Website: apple
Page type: customer-info-address
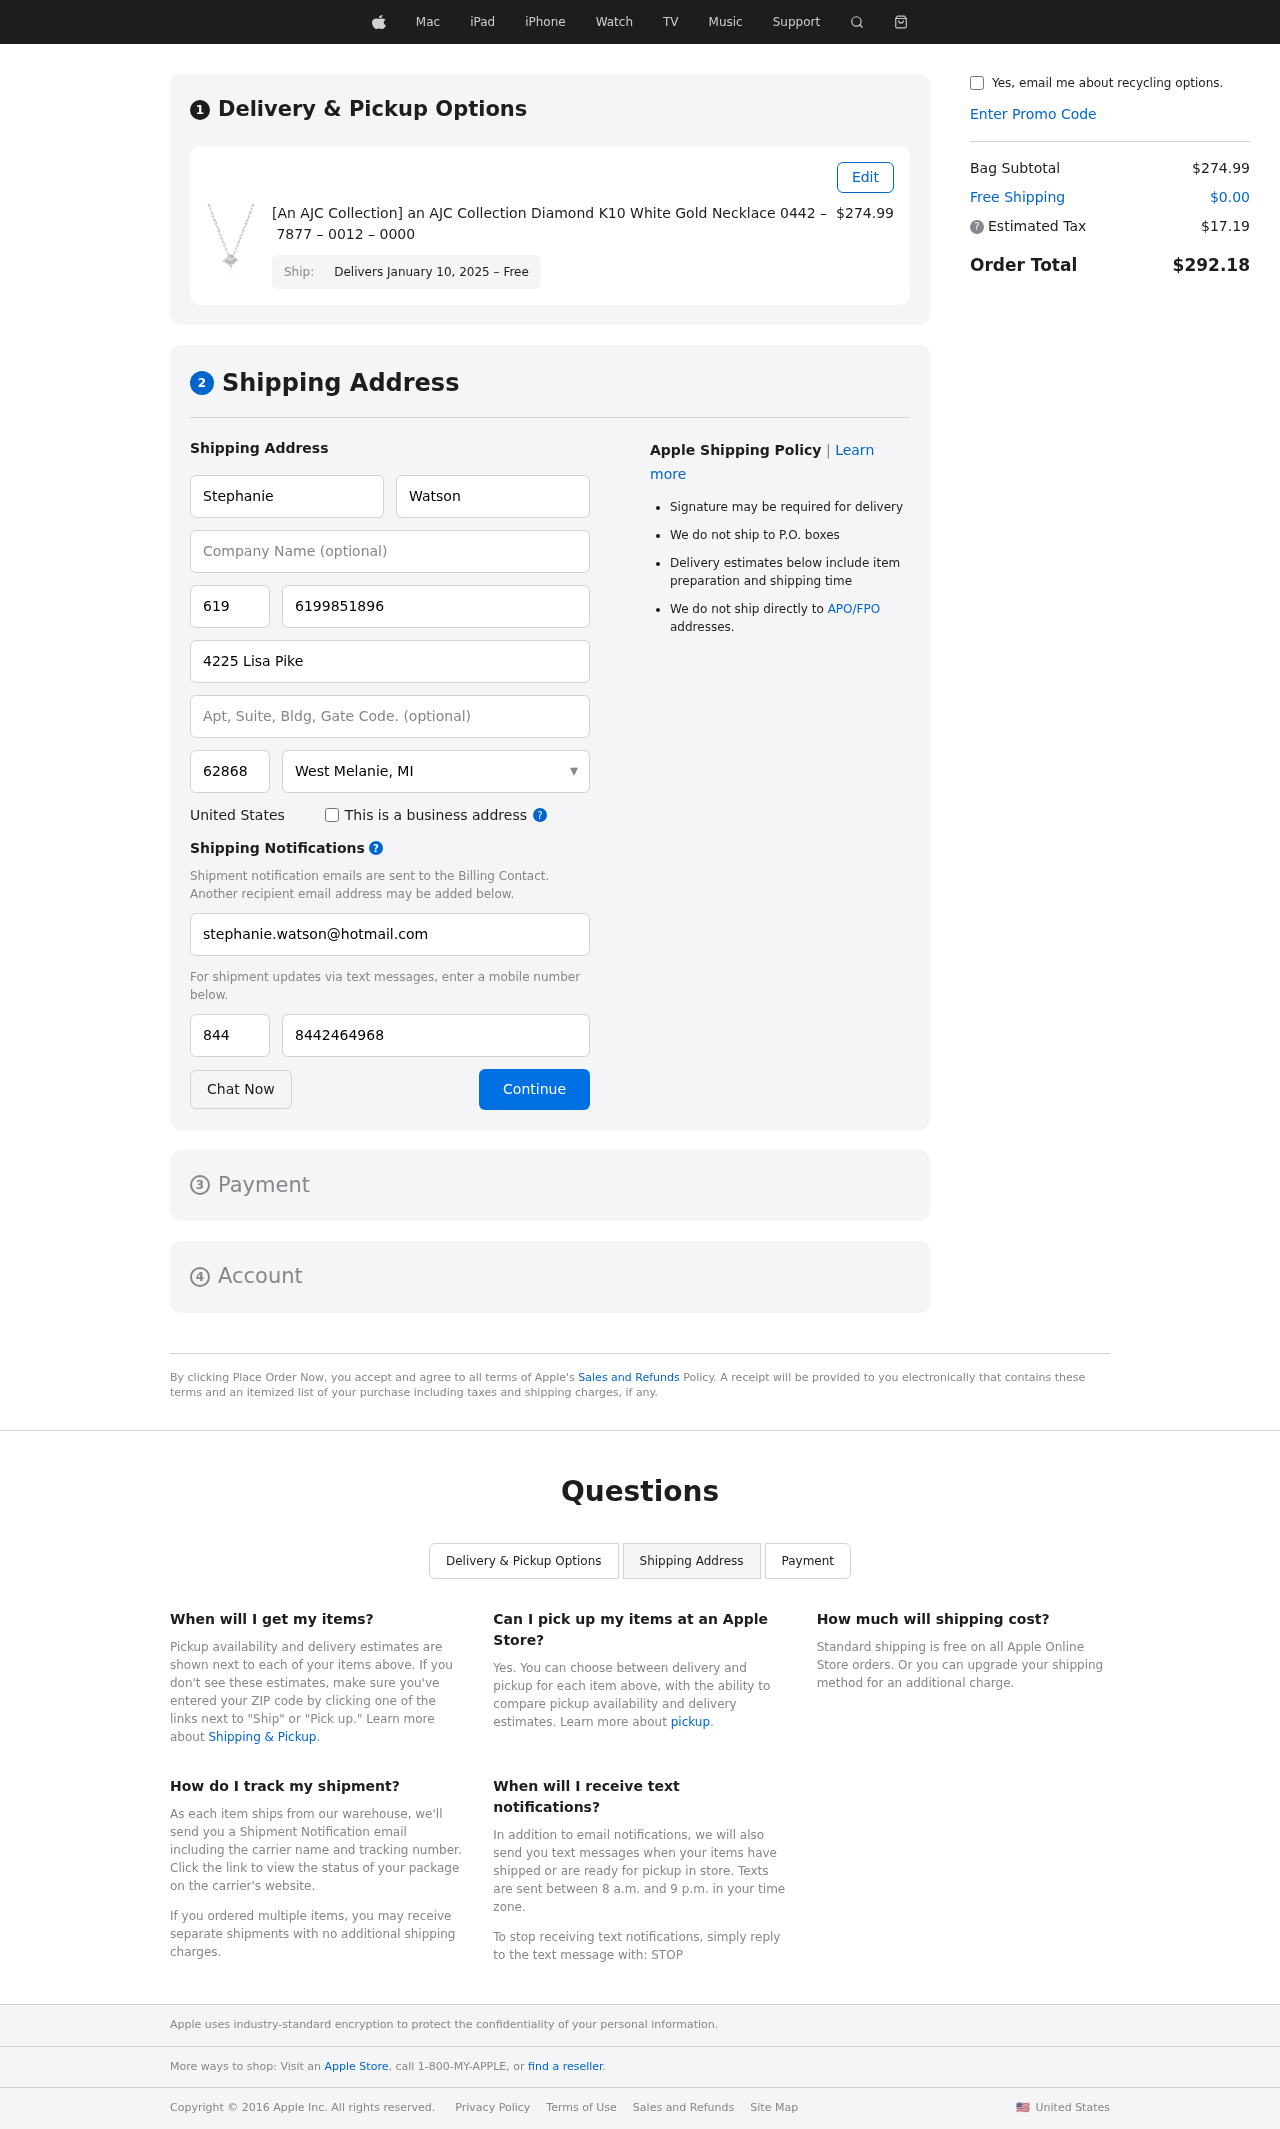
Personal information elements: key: PII_CITY_STATE
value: West Melanie, MI
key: PII_COUNTRY
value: United States
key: PII_EMAIL
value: stephanie.watson@hotmail.com
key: PII_FIRSTNAME
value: Stephanie
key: PII_LASTNAME
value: Watson
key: PII_PHONE
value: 6199851896
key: PII_PHONE_ALT
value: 8442464968
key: PII_PHONE_ALT_AREA
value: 844
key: PII_PHONE_AREA
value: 619
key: PII_POSTCODE
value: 62868
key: PII_STREET
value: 4225 Lisa Pike
Product elements: key: PRODUCT1_NAME
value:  [An AJC Collection] an AJC Collection Diamond K10 White Gold Necklace 0442 – 7877 – 0012 – 0000 
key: PRODUCT1_PRICE
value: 274.99
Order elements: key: ORDER_DELIVERY_DATE
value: Delivers January 10, 2025 – Free
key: ORDER_SUBTOTAL
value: $274.99
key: ORDER_SHIPPING_COST
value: $0.00
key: ORDER_TAX
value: $17.19
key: ORDER_TOTAL
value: $292.18